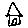
Label: house